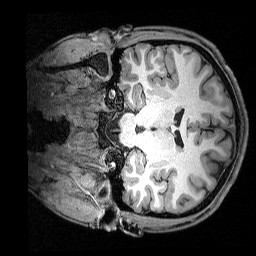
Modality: T1w
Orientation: coronal
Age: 26
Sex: male
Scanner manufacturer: siemens
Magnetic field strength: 3 T
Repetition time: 2.5 s
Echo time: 0.00369 s